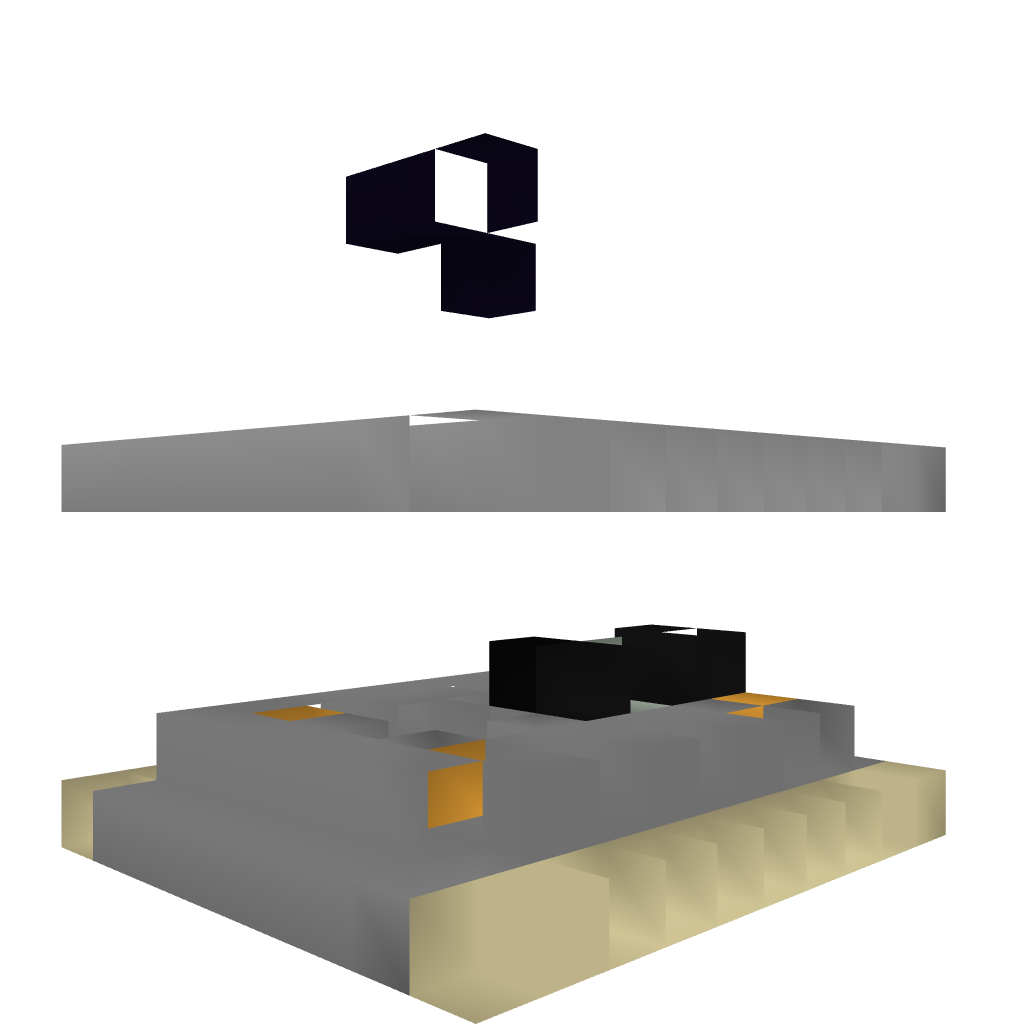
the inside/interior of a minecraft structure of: Cobblestone Generator